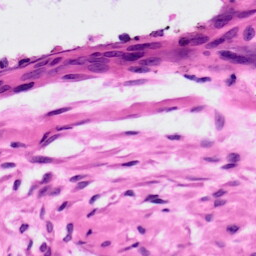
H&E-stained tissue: Ovarian